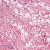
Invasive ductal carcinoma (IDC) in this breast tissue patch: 0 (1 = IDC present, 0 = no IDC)